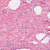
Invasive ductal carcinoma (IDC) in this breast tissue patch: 0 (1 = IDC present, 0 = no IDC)